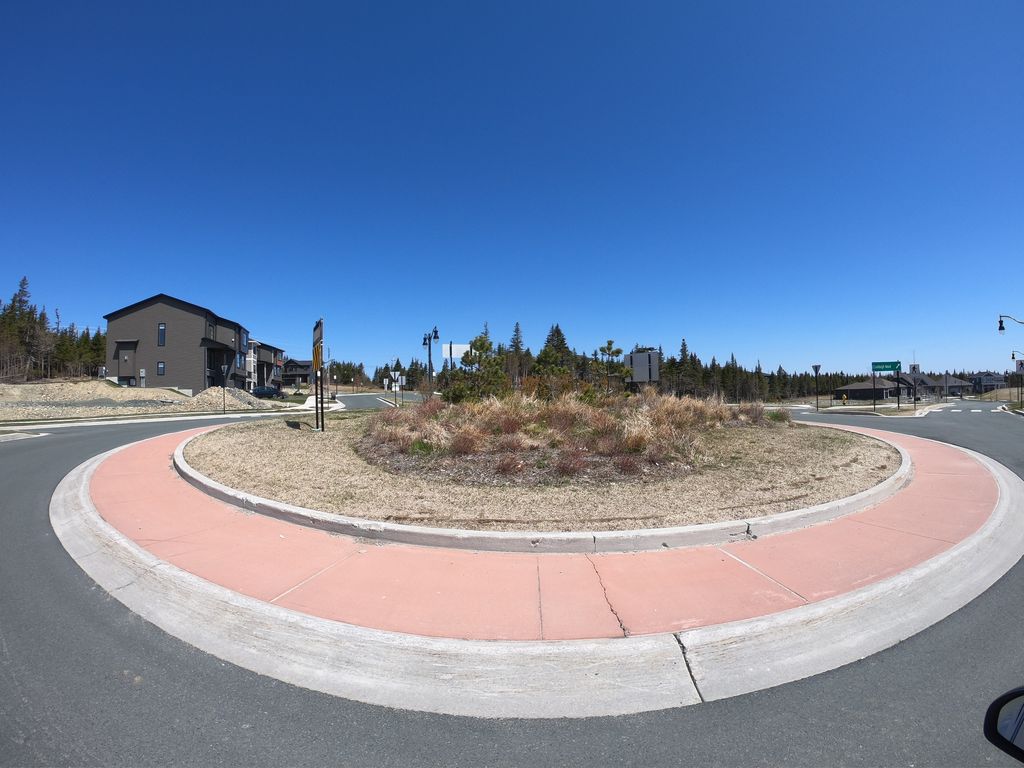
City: st_johns